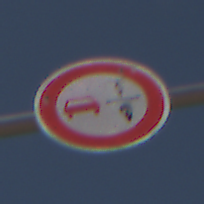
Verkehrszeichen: VerbotUeberholenEinspurigeFahrzeuge
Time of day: Midday
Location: Outdoor (Nature)
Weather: Clear
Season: NotSpecified
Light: Natural